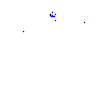
Particle: proton